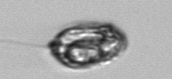
Label: Katodinium_or_Torodinium